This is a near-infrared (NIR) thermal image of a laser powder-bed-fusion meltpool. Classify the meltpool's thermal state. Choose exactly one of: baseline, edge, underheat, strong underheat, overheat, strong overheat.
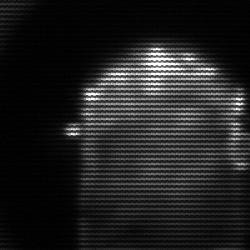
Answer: baseline